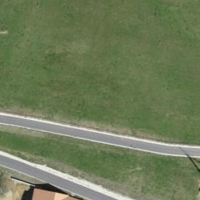
EUNIS habitat code: 52
Species observed at this site:
Daphne laureola